Interaction volume radius: 10 \u00c5
Interaction volume height: 35 \u00c5
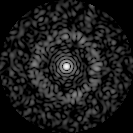
Disorder parameter: 0.8449